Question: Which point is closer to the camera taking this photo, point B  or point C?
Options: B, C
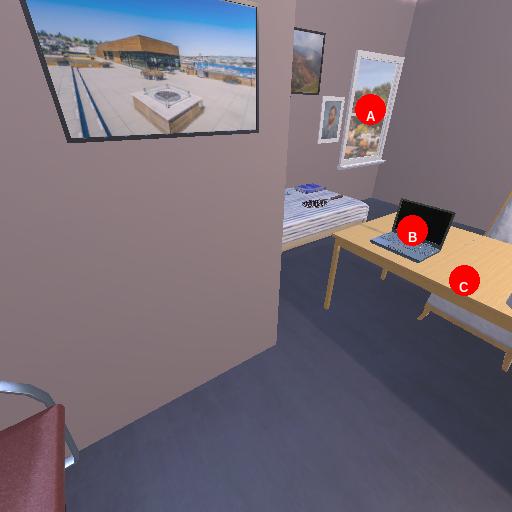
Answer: B